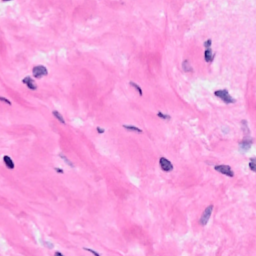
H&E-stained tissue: Breast